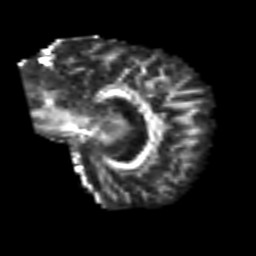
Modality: FA
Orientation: sagittal
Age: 31
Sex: female
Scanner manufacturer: siemens
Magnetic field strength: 3 T
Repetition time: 6.1 s
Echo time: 0.101 s